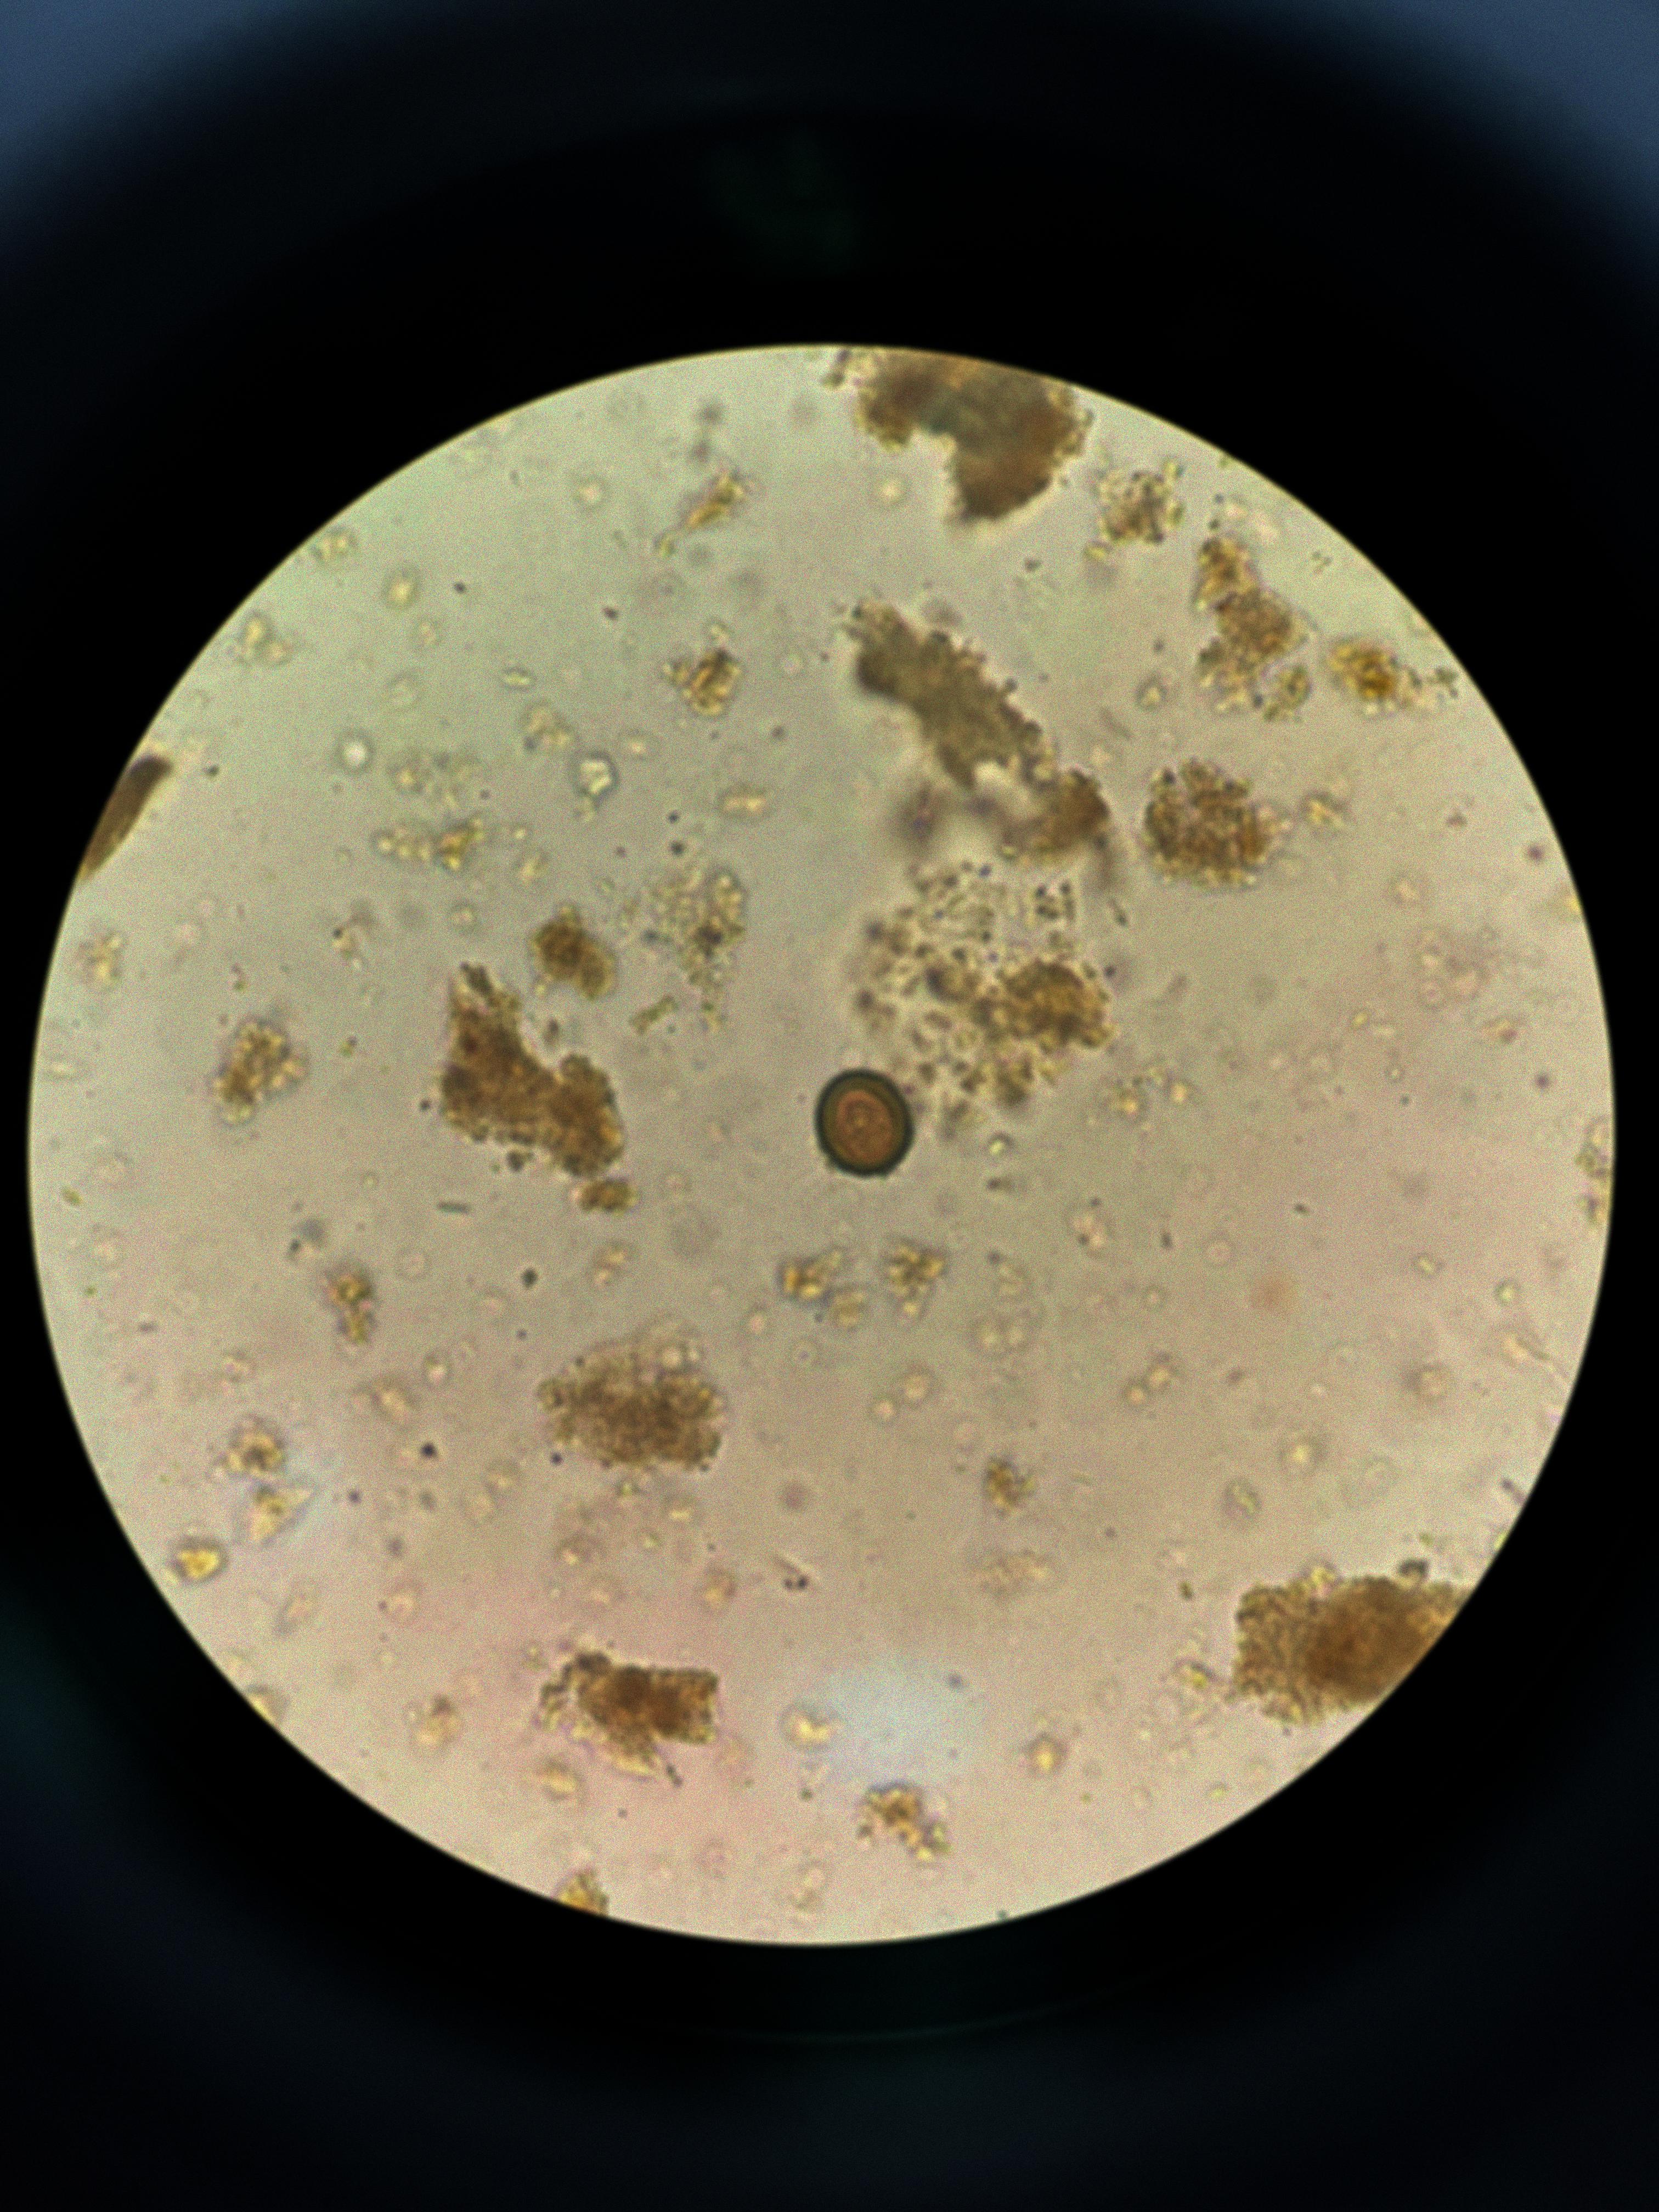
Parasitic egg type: Taenia spp. egg